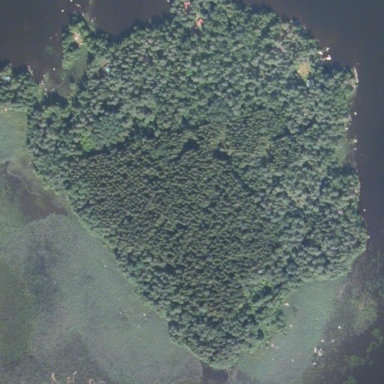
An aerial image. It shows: Islet.